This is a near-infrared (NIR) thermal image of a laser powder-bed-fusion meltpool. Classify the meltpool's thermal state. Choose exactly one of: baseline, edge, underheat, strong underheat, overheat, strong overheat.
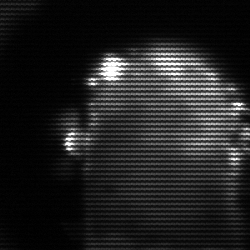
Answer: baseline